Question: It seems that facets doesn't work properly with multi language properties.
I did a simple test in Alfresco 5.0.a and 5.0.b on clean installation:
1. Created a text document in site.
2. Put description in English.
3. Changed browser language to French.
4. Added French version of the description.
5. Searched for the file name.
6. Found only one document which was just created.
The problem is that in Description facet on the left panel I have two descriptions - one English and one French.
Both points to the same file, but logically there should be only one description (depends on the browser's language).

Did anybody faced this problem? It seems like a bug.
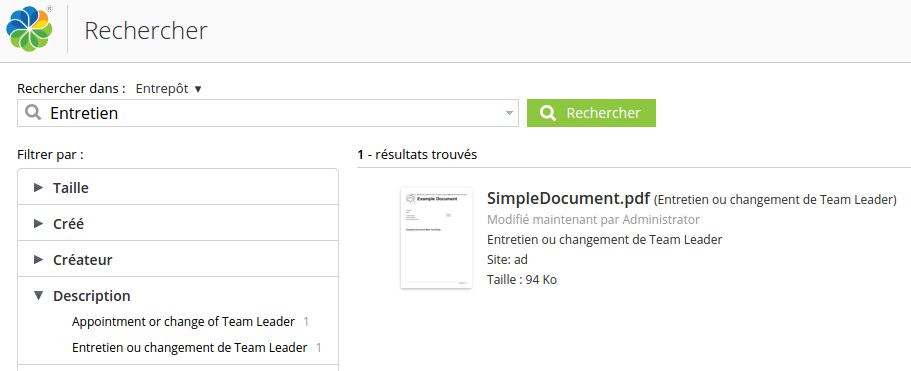
Answer: I raised an issue <URL>
And also found a workaround, which is a bit dirty, but works well.
Let's say you have a property with name 'ccm:property' which has type 'd:mltext' and you want to have facet for this property in English and French.
1. Define an aspect with two d:text properties: ccm:propertyEn and ccm:propertyFr
2. Apply this aspect to the type.
3. When you set the ccm:property set also ccm:propertyEn and ccm:propertyFrproperties
4. Modify variable facets in faceted-search.get.js so that depends on the user's language one or another facet are shown:
'''
if (locale.substring(0, 2)== "fr")
facetQName = "{http://www.ccm.com/model/ccm/1.0}propertyFr.__.u";
else
facetQName = "{http://www.ccm.com/model/ccm/1.0}propertyEn.__.u";
facets.unshift(
{
id: "FCTSRCH_FACET_DOCUMENT_TYPE",
name: "alfresco/search/FacetFilters",
config: {
label: msg.get("faceted-search.facet-menu.facet.docType"),
facetQName: facetQName,
sortBy: "ALPHABETICALLY",
hitThreshold: 1,
minFilterValueLength: 5,
maxFilters: 10,
useHash: false
}
});
'''
Done! :)